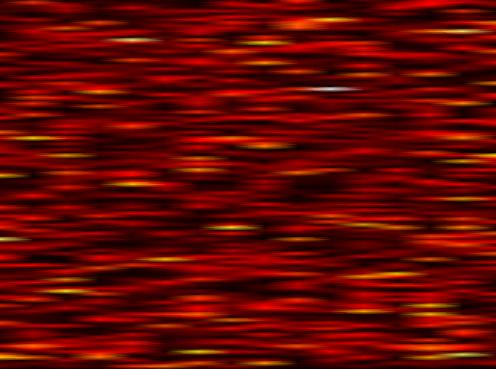
Label: FOFDM